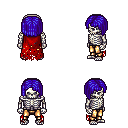
a pixel art fantasy rpg character, male body template, skeleton, red tattered cape, gold greaves, blue pageboy hairstyle, four views (front, back, left, right), 2x2 character sprite sheet, small pixel art, hard edges, no anti-aliasing